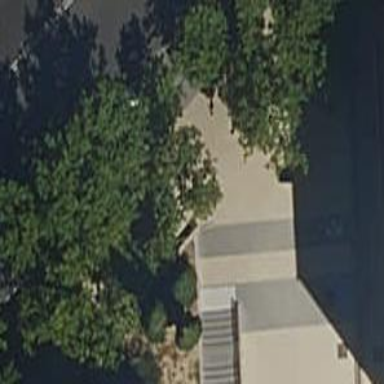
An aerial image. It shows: Steps with paved surface.